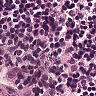
Metastatic tissue present: no